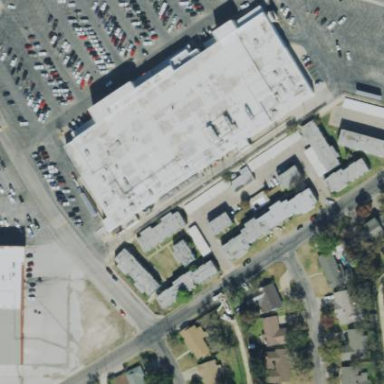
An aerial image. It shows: Supermarket building.